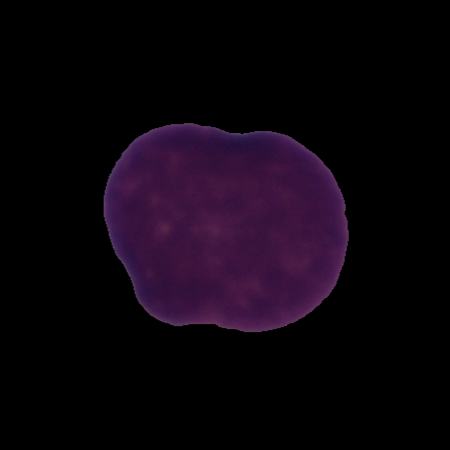
Label: healthy